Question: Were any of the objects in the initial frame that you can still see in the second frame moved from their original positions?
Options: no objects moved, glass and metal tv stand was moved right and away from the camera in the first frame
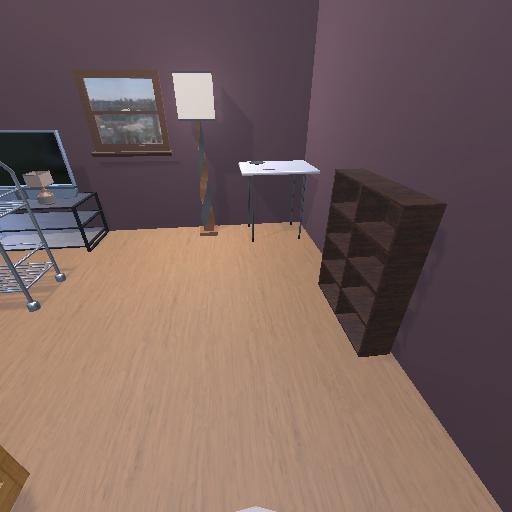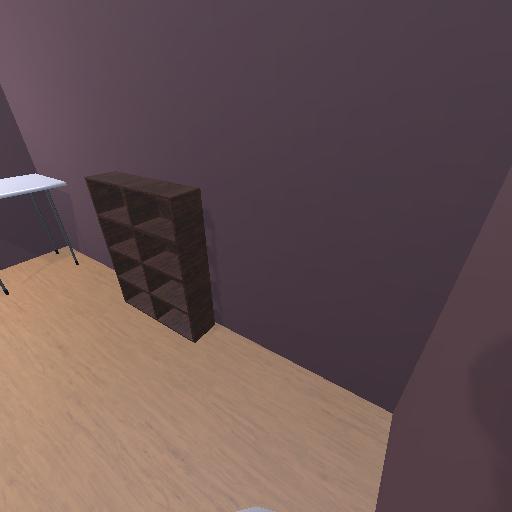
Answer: no objects moved